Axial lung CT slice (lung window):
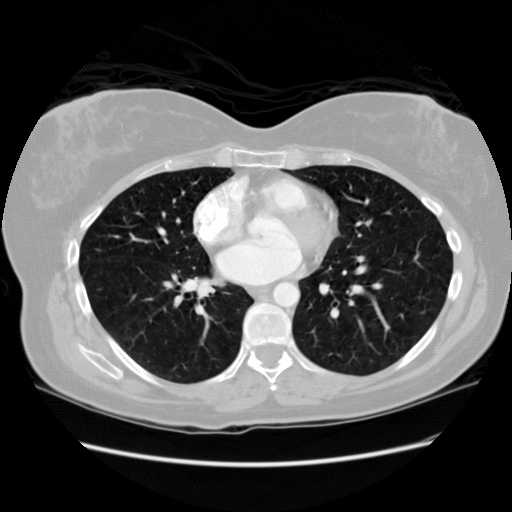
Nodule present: no